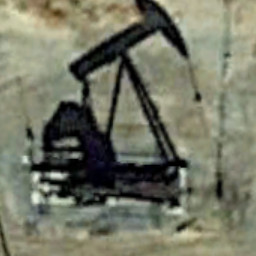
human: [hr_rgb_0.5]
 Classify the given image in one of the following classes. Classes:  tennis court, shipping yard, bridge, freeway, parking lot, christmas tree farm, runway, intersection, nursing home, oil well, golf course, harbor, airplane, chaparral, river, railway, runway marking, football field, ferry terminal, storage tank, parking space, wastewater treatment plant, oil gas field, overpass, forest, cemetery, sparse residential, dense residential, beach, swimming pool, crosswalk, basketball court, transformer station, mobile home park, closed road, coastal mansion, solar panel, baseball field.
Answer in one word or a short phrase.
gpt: oil well